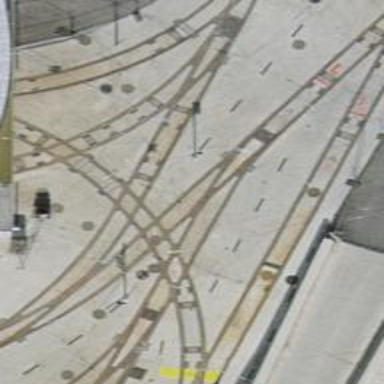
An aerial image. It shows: Railway crossing.